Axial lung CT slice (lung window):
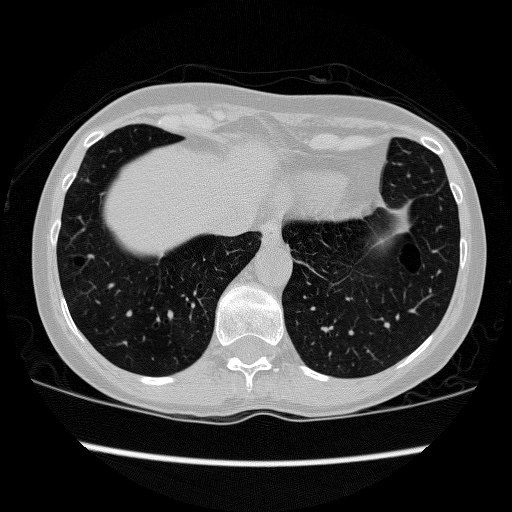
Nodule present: no